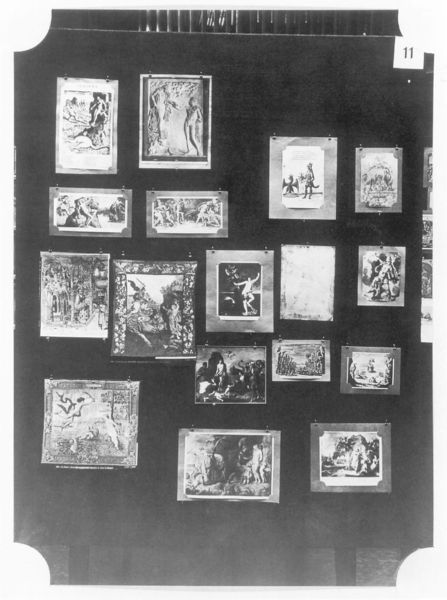
Titel: Taf. 11 aus der sogenannten “vorletzten” Fassung des Bilderatlas
Künstler: Aby Warburg
Institution: London, The Warburg Institute Archive ©
Schlagwörter: weiß, schwarz, rahmen, bild, bilder, graphik, rand, foto, kunst, negativ, sammlung, drucke